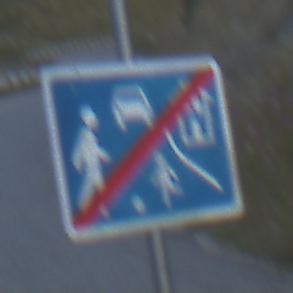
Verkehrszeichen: EndeVerkehrsberuhigterBereich
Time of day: SunriseSunset
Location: Outdoor (RoadRail)
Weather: Clear
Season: NotSpecified
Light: Natural